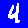
Digit: 4